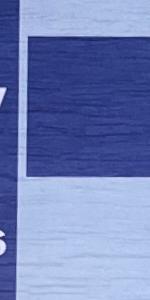
Label: Empty